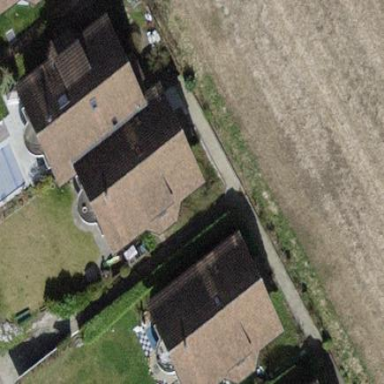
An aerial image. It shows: Semidetached house.